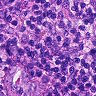
Metastatic tissue present: no